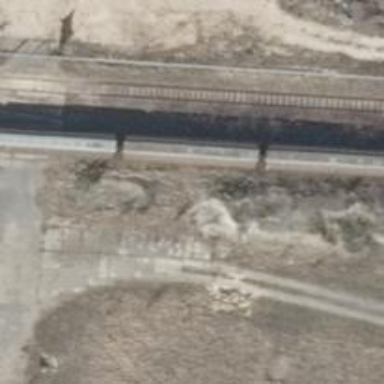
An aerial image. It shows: Railway yard used for servicing trains.